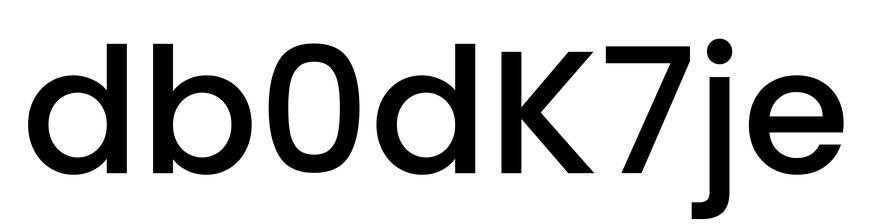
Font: Poppins-Medium